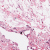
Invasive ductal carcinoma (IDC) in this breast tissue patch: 0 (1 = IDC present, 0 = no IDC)